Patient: sex M, age 45
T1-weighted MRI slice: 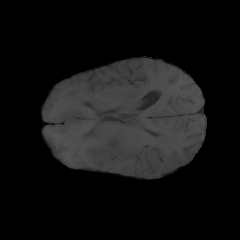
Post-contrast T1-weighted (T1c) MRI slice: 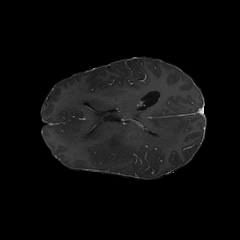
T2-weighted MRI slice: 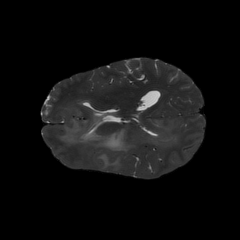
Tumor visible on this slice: yes
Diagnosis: Astrocytoma, IDH-mutant
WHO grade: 3